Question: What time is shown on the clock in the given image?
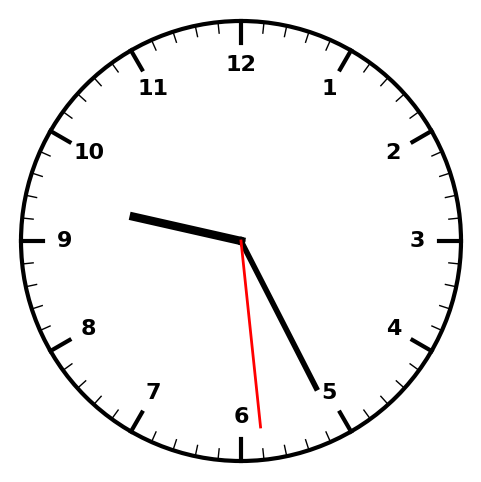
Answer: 09:25:29